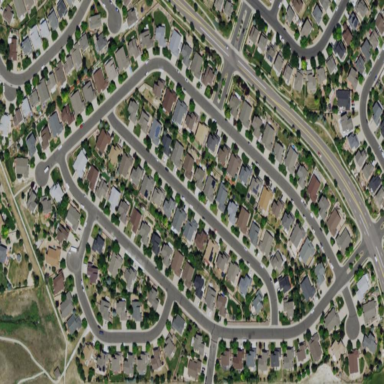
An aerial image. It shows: This residential area consists of single-family homes.